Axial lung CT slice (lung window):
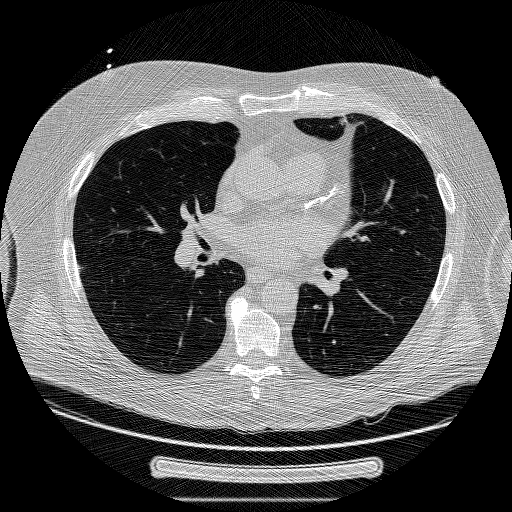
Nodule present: no